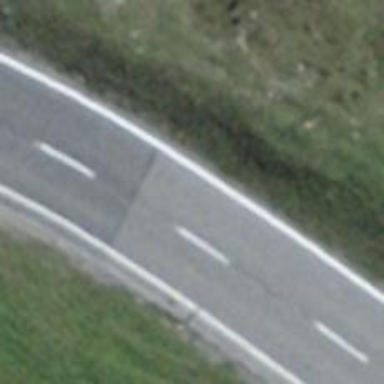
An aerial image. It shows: Asphalt road classified as primary highway.